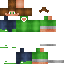
A male human skin with medium skin, wearing brown long hair dressed in a green hoodie and brown pants, featuring a closed mouth.